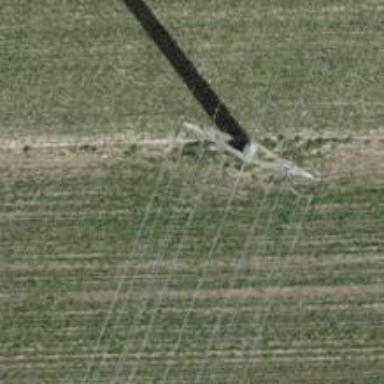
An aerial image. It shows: Power pole.